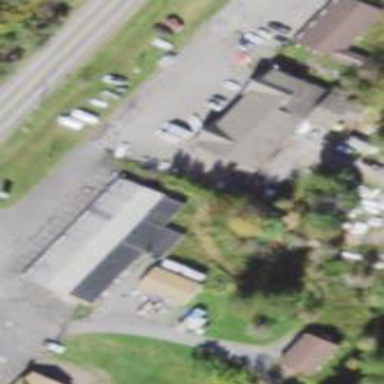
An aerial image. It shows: Commercial building.